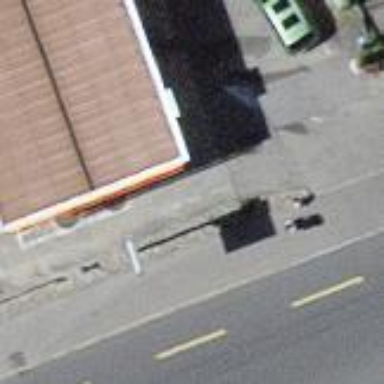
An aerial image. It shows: Building housing fuel station.